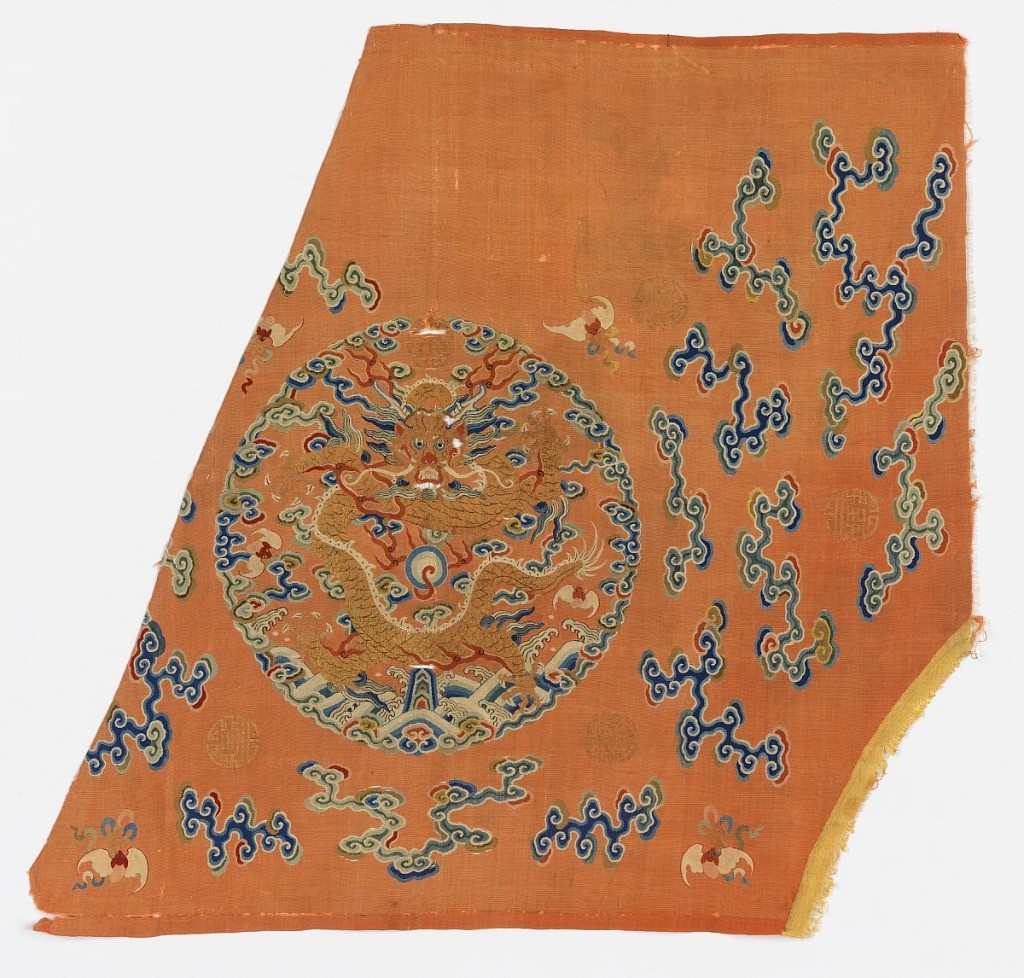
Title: Fragment
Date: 17th century
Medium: silk, metallic threads Technique: plain weave with discontinuous wefts (tapestry or k'ossu)
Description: Fragment of silk tapestry in pale orange with one roundel containing a 5-claw gold dragon surrounded by blue cloud bands.